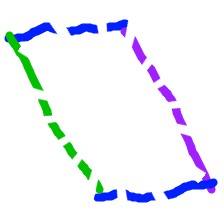
Shape: parallelogram